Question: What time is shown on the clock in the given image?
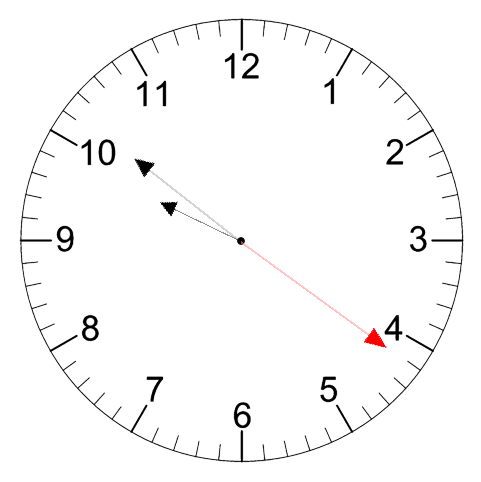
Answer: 09:51:21